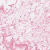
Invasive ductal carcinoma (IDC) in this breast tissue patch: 0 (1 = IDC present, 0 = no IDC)